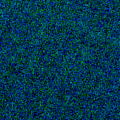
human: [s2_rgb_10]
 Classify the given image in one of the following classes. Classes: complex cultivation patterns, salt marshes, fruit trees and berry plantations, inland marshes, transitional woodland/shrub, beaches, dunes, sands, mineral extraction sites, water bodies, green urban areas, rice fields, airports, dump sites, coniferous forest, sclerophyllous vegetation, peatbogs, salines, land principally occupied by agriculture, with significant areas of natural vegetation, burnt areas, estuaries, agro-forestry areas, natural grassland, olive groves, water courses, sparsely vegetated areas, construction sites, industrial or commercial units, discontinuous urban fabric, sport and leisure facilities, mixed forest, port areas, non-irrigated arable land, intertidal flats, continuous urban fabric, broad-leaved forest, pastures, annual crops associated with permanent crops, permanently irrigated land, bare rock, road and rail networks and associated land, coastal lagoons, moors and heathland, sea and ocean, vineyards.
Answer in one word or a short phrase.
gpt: sea and ocean